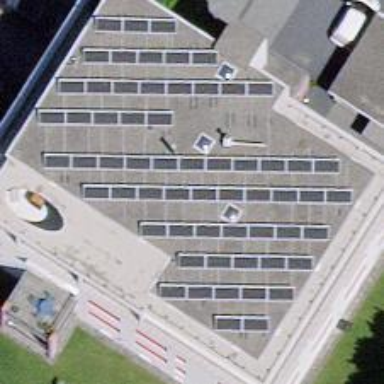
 consisting of solar photovoltaic panels."